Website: lowes
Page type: address-validator
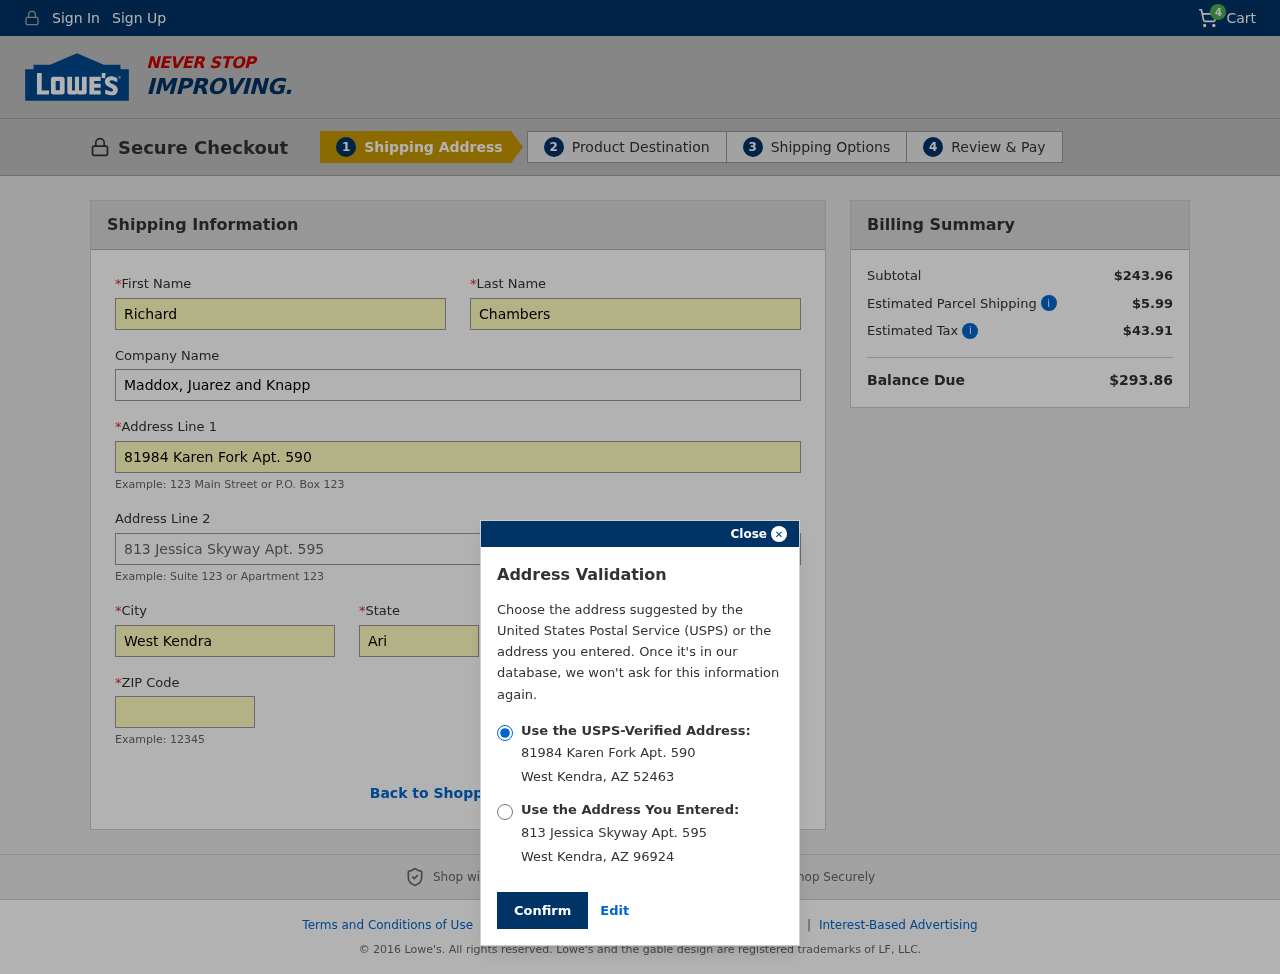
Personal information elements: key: PII_CITY
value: West Kendra
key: PII_COMPANY
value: Maddox, Juarez and Knapp
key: PII_FIRSTNAME
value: Richard
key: PII_LASTNAME
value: Chambers
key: PII_POSTCODE
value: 52463
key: PII_POSTCODE2
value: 96924
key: PII_STATE
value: Arizona
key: PII_STATE_ABBR
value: AZ
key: PII_STREET
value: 81984 Karen Fork Apt. 590
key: PII_STREET2
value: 813 Jessica Skyway Apt. 595
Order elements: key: ORDER_NUM_ITEMS
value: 4
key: ORDER_SUBTOTAL
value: $243.96
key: ORDER_SHIPPING_COST
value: $5.99
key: ORDER_TAX
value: $43.91
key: ORDER_TOTAL
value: $293.86